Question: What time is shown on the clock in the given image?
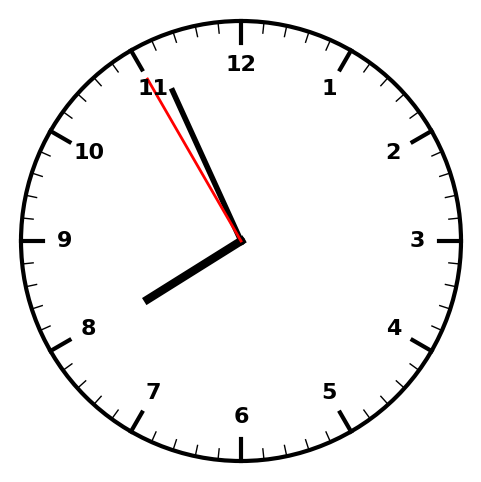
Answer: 07:55:55